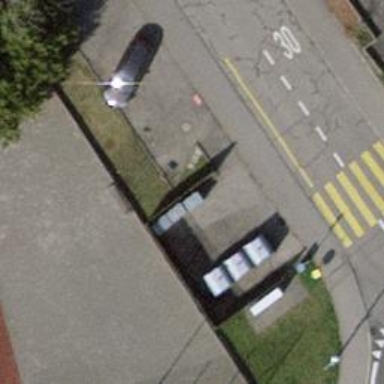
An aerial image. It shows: Car-sharing service available at this location.